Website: lowes
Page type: billing-address
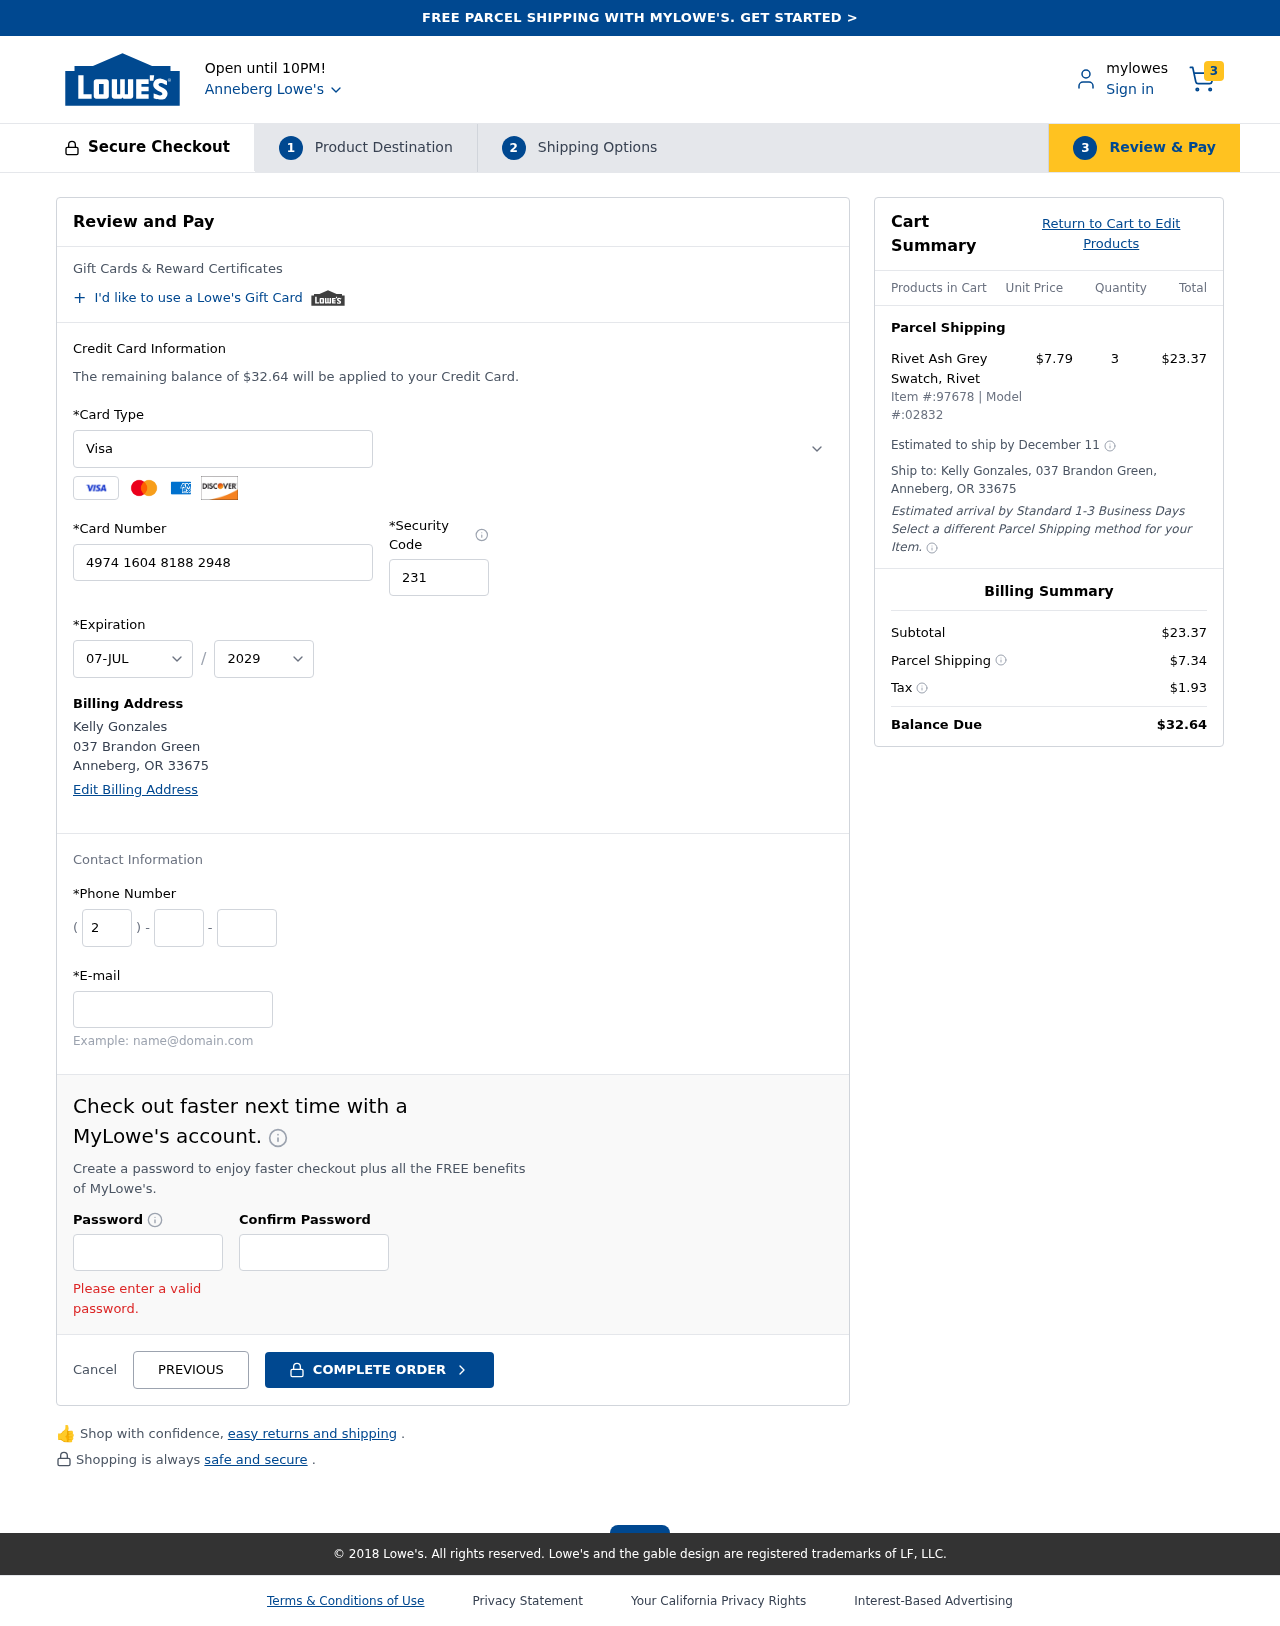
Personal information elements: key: PII_CARD_CVV
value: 231
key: PII_CARD_EXPIRY_MONTH
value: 07
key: PII_CARD_EXPIRY_YEAR
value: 29
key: PII_CARD_NUMBER
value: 4974 1604 8188 2948
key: PII_CARD_TYPE
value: Visa
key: PII_CITY
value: Anneberg
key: PII_CITY_STATE_ZIP
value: Anneberg, OR 33675
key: PII_EMAIL
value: kelly.gonzales@yahoo.com
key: PII_FULLNAME
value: Kelly Gonzales
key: PII_PHONE_AREA
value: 200
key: PII_PHONE_PREFIX
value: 451
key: PII_PHONE_SUFFIX
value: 3125
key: PII_STREET
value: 037 Brandon Green
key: PII_FULLNAME2
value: Kelly Gonzales
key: PII_STATE_ABBR
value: OR
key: PII_POSTCODE
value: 33675
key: PII_POSTCODE_FULL
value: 33675
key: PII_CITY_STATE
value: Anneberg, OR
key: PII_STATE_ABBR2
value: OR
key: PII_POSTCODE_NUMERIC
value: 33675
Product elements: key: PRODUCT1_NAME
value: Rivet Ash Grey Swatch, Rivet
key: PRODUCT1_PRICE
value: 7.79
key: PRODUCT1_QUANTITY
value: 3
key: PRODUCT_ITEM_NUMBER
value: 97678
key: PRODUCT_MODEL_NUMBER
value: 02832
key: PRODUCT1_LINE_TOTAL
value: $23.37
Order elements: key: ORDER_NUM_ITEMS
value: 3
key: ORDER_TOTAL
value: $32.64
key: ORDER_SHIPPING_DATE
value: December 11
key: ORDER_SUBTOTAL
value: $23.37
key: ORDER_SHIPPING_COST
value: $7.34
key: ORDER_TAX
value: $1.93